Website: bh-photo
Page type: address-validator
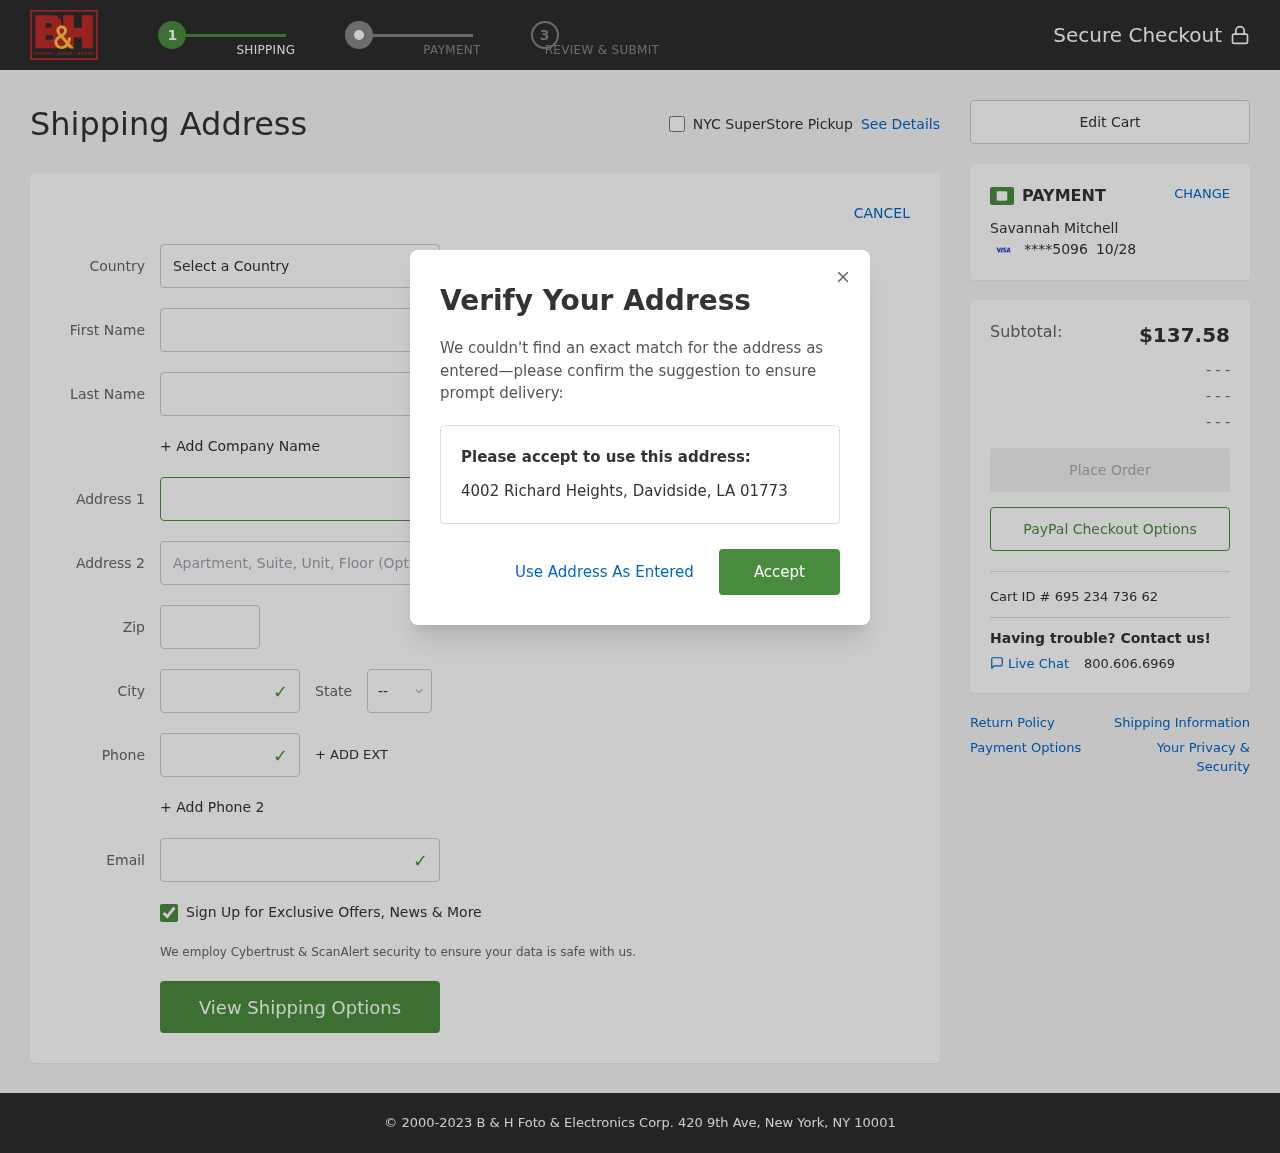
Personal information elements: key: PII_CARD_EXPIRY
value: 10/28
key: PII_CARD_LAST4
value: ****5096
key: PII_CITY
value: Davidside
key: PII_COUNTRY
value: United States
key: PII_EMAIL
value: smitchell@gmail.com
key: PII_FIRSTNAME
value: Savannah
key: PII_FULLNAME
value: Savannah Mitchell
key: PII_LASTNAME
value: Mitchell
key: PII_PHONE
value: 4156588301
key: PII_POSTCODE
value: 01773
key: PII_STATE_ABBR
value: LA
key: PII_STREET
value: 4002 Richard Heights
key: PII_STREET2
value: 138 Farmer Island
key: PII_CITY_STATE_ZIP
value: Davidside, LA 01773
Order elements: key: ORDER_SUBTOTAL
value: $137.58
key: ORDER_ID
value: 695 234 736 62